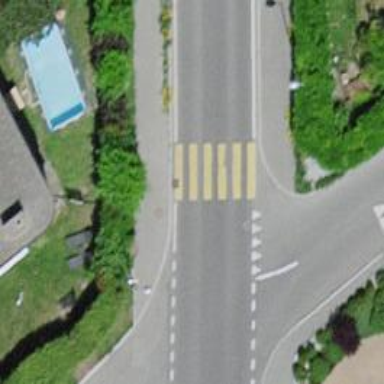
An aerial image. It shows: Marked road crossing.